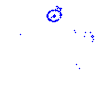
Particle: proton